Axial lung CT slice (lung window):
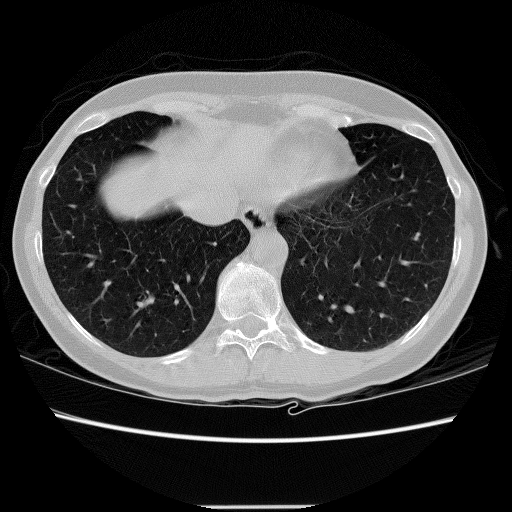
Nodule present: no